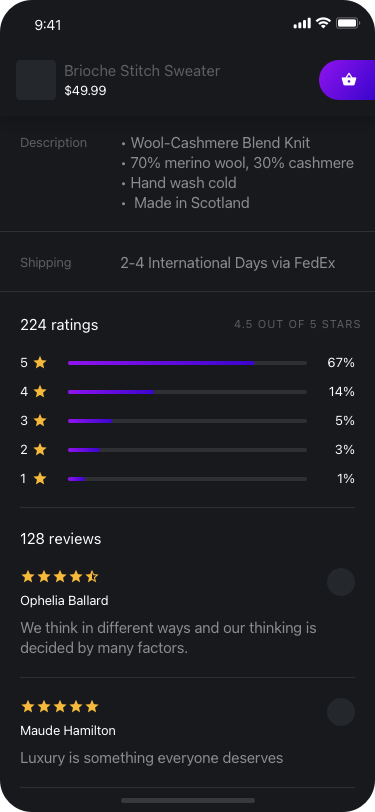
Text in this UI design:
Ophelia Ballard
We think in different ways and our thinking is decided by many factors.
Maude Hamilton
Luxury is something everyone deserves
128 reviews
224 ratings
5
67%
4
14%
3
5%
2
3%
1
1%
4.5 out of 5 stars
Shipping
2-4 International Days via FedEx
Description
• Wool-Cashmere Blend Knit
• 70% merino wool, 30% cashmere
• Hand wash cold
•  Made in Scotland
XS
S
M
L
XL
Size
Color
Brioche Stitch Sweater
$49.99